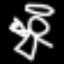
Label: angel